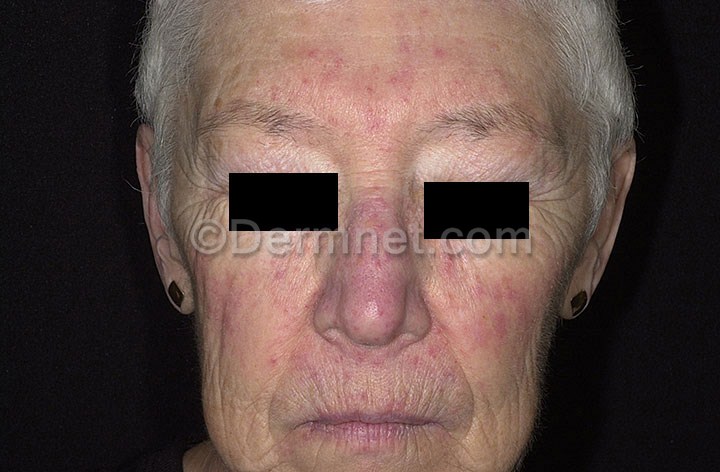
Disease: Acne and Rosacea Photos